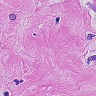
Metastatic tissue present: yes